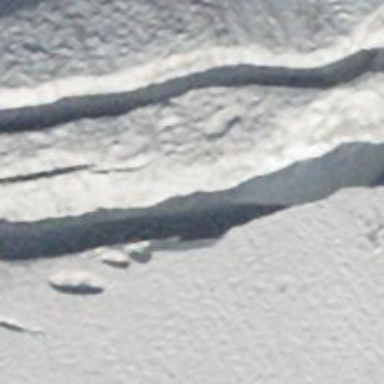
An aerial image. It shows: Crevasse in the natural environment.